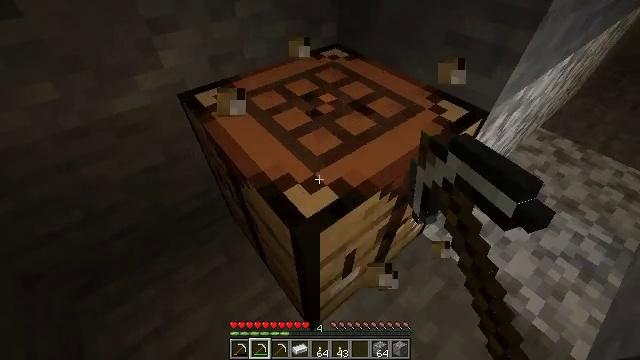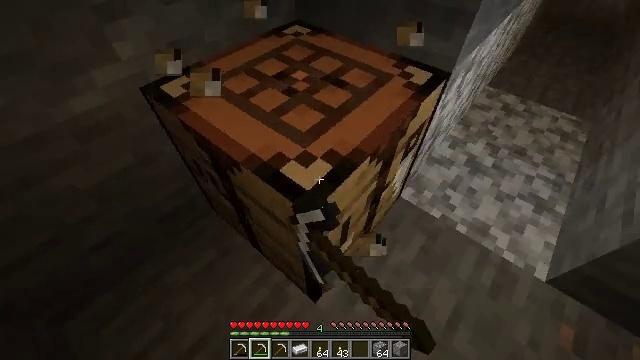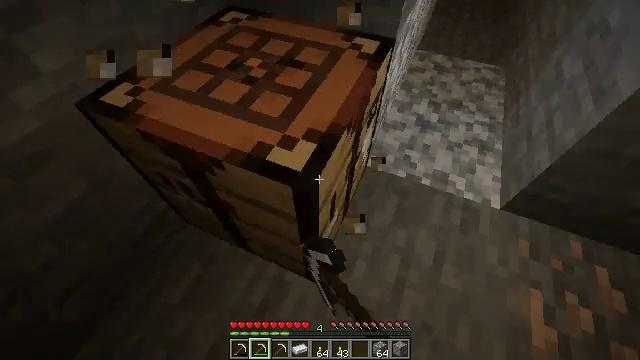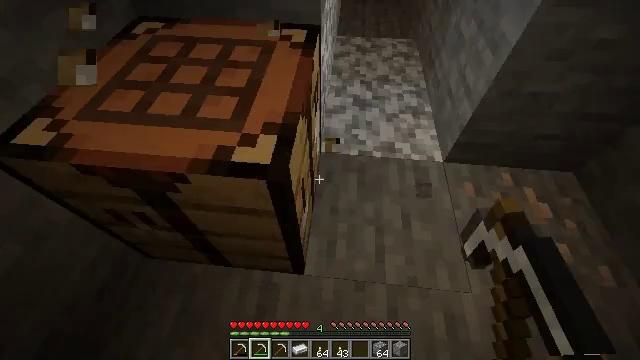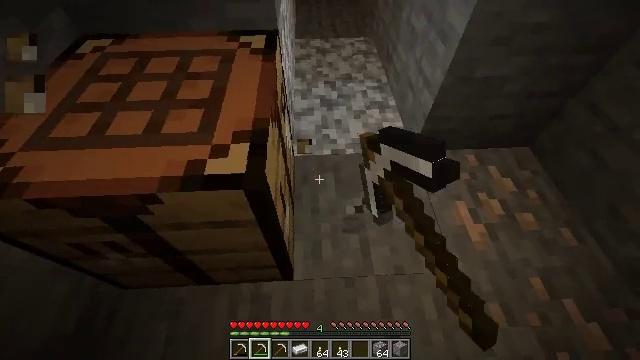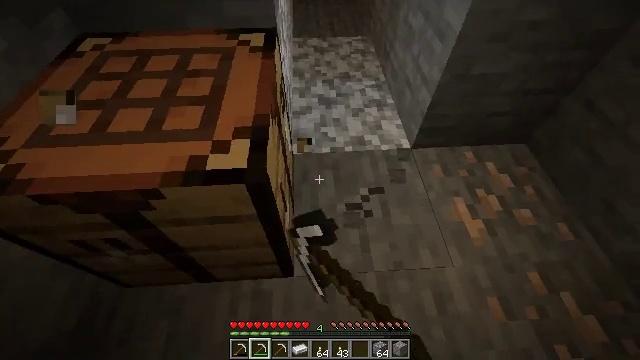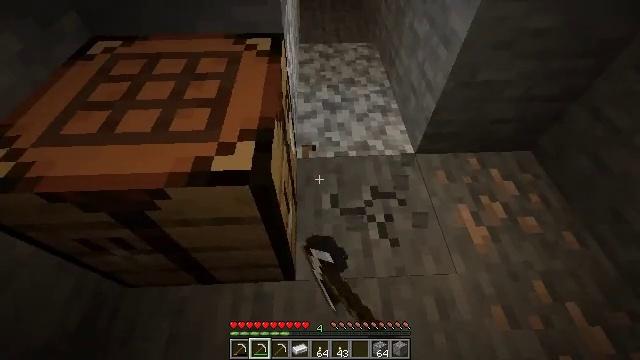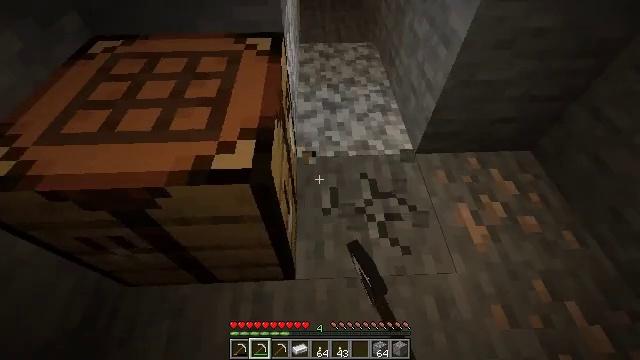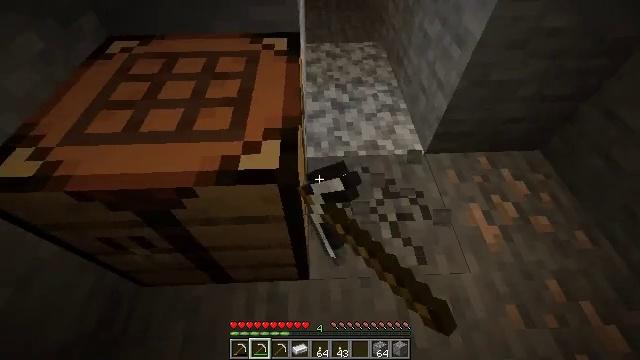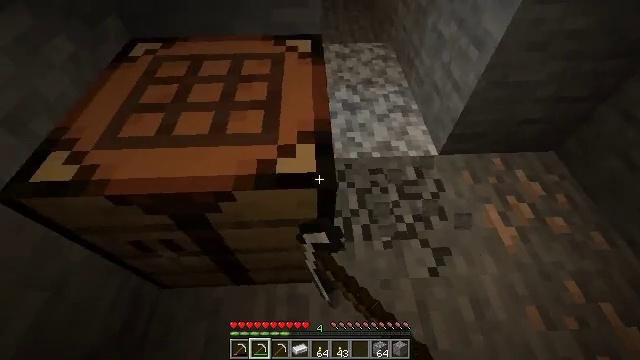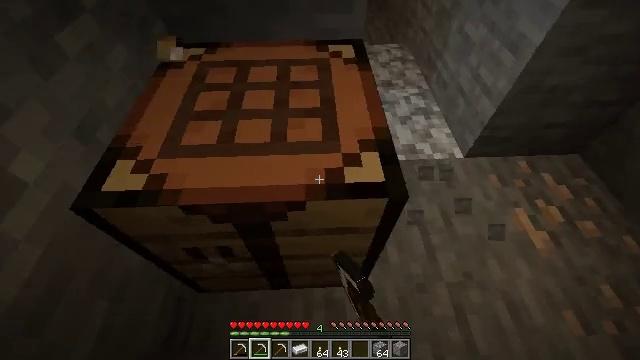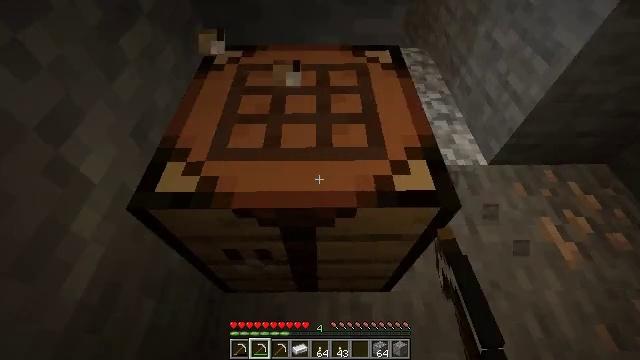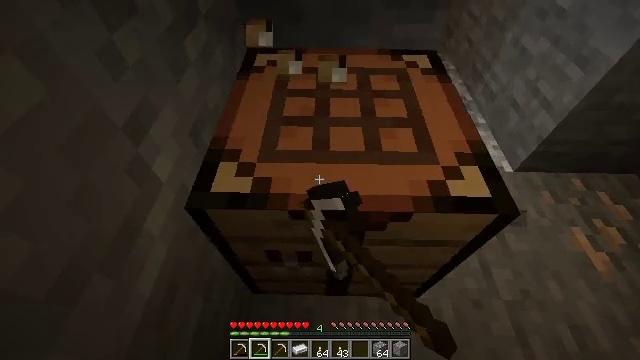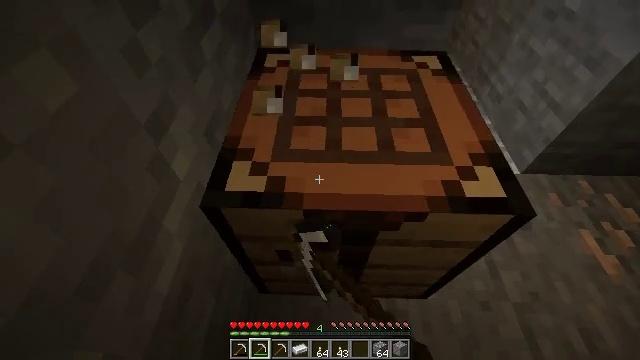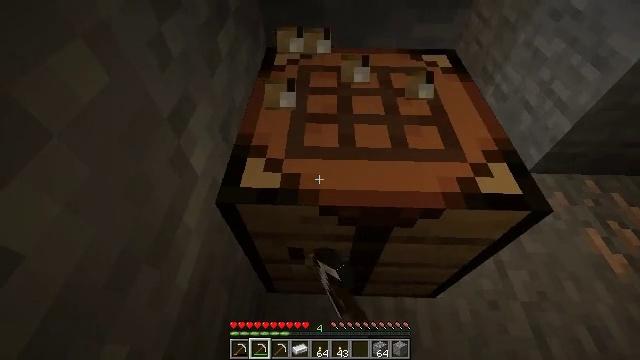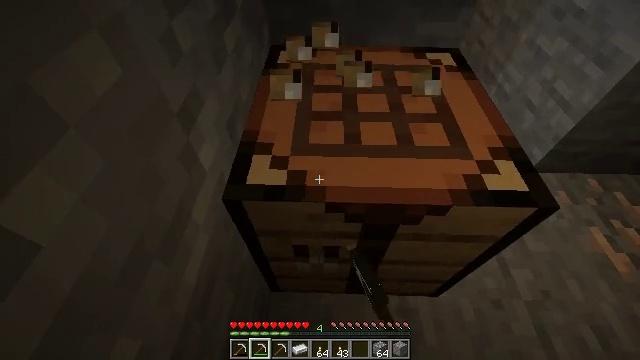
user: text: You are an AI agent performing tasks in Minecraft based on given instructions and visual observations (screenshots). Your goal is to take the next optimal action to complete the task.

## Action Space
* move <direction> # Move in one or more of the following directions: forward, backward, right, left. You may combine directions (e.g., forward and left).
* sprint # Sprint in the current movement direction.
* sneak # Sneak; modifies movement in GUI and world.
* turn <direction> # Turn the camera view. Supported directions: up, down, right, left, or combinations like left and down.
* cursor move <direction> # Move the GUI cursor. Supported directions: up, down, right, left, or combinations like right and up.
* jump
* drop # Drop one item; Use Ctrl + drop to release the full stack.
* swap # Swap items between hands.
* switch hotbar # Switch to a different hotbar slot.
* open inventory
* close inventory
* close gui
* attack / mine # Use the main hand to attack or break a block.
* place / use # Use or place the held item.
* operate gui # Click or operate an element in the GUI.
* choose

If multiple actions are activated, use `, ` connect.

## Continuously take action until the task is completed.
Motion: motion action
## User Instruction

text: Recycle the crafting table.
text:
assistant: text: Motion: move left, turn right and down, attack / mine
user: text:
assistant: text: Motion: turn right and down, attack / mine
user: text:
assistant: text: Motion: turn right, attack / mine
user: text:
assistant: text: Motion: turn right, attack / mine
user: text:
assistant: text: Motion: attack / mine
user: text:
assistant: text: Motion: turn left and up, attack / mine
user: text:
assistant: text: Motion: attack / mine
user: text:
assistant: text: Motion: move left, attack / mine
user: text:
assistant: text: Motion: move left, attack / mine
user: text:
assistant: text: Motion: move left, attack / mine
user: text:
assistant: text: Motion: move left, turn left, attack / mine
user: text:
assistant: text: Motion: turn left, attack / mine
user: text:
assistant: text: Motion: attack / mine
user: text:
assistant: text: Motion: attack / mine
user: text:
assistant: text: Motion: attack / mine
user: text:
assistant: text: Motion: attack / mine
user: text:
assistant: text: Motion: attack / mine
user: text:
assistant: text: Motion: attack / mine
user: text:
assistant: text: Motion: attack / mine
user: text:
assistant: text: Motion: attack / mine
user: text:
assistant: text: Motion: attack / mine
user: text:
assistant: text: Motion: attack / mine
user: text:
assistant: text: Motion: attack / mine
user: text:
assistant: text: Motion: attack / mine
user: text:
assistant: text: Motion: attack / mine
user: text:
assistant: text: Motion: attack / mine
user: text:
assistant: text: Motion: attack / mine
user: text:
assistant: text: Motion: attack / mine
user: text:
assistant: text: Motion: attack / mine
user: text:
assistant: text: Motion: attack / mine